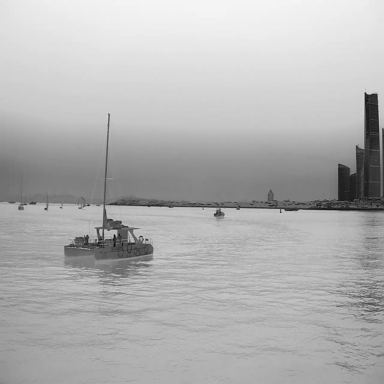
There are six sailboats in the infrared image.